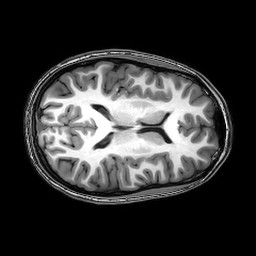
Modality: T1w
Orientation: axial
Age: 20
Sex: female
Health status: healthy
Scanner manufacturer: philips
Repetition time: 0.008163 s
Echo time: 0.00374 s